Question: I'm working on an NSDocument-based application whose document type is a package bundle that contains a bunch of files. I'm saving it thus:
'''
- (NSFileWrapper *)fileWrapperOfType:(NSString *)typeName error:(NSError **)outError
{
if (!self.documentFileWrapper) {
NSFileWrapper *documentFileWrapper = [[NSFileWrapper alloc] initDirectoryWithFileWrappers:nil];
[self setDocumentFileWrapper:documentFileWrapper];
}
NSFileWrapper *defaultWrapper = [self.documentFileWrapper.fileWrappers objectForKey:@"default"];
if (!defaultWrapper) {
defaultWrapper = [[NSFileWrapper alloc] initDirectoryWithFileWrappers:nil];
[defaultWrapper setPreferredFilename:@"someFile.ext"];
[self.documentFileWrapper addFileWrapper:defaultWrapper];
}
[defaultWrapper addRegularFileWithContents: ... some computed content for the file ... preferredFilename:@"someFile.ext"];
return self.documentFileWrapper;
}
'''
In other words, into the bundle, create a folder "default", and save "someFile.ext" into it with some contents.
Now, the problem. When I go look at what's actually saved on disk, I see this:

Every time I save the file, the NSDocument wrapper seems to create some versioned copy of the resource. I don't want the versioned clones, I only want the vanilla file with the latest content.
Where do the versioned resources come from? What's going on here? Is there a doc I should read?
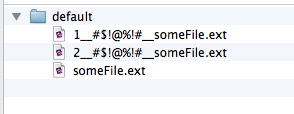
Answer: Ok, I think I figured it out. As it turns out, it wasn't actually a versioning issue. It appears that you were simply adding a new file each time. First, a few notes.
1. You appear not to be creating a file in a package, but a 'directory containing a file', in a package. Is that what you intended to do?
2. It seems that if the directory "default" does not exist, you create and use a directory "someFile.ext", which means that next time it creates a new directory with a weird prefix. However, I see from your screenshot that you already have a directory "default", which means this isn't your problem.
Now, your actual problem: according to <URL>.
So, what's happening is that each time you go to save the file, it sees that there's already a file of that name, and creates a new prefixed one. One way to solve this is to keep the NSString returned by 'addRegularFileWithContents', then when you go to save you check the 'defaultWrapper' and remove the NSFileWrapper associated with the stored NSString, if there is one, and then add the file like normal. I've modified your code as follows:
'''
@interface TestDocument () // Relevant part of my test class. Note 'wrapperFileName'.
@property (nonatomic, strong) NSFileWrapper *documentFileWrapper;
@property (nonatomic, strong) NSString *wrapperFileName;
@end
- (NSFileWrapper *)fileWrapperOfType:(NSString *)typeName error:(NSError **)outError
{
if (!self.documentFileWrapper) {
NSFileWrapper *documentFileWrapper = [[NSFileWrapper alloc] initDirectoryWithFileWrappers:nil];
[self setDocumentFileWrapper:documentFileWrapper];
}
NSFileWrapper *defaultWrapper = [self.documentFileWrapper.fileWrappers objectForKey:@"default"];
if (!defaultWrapper) {
defaultWrapper = [[NSFileWrapper alloc] initDirectoryWithFileWrappers:nil];
[defaultWrapper setPreferredFilename:@"default"];
[self.documentFileWrapper addFileWrapper:defaultWrapper];
} else if (self.wrapperFileName) {
[defaultWrapper removeFileWrapper:[[defaultWrapper fileWrappers] objectForKey:self.wrapperFileName]];
}
self.wrapperFileName = [defaultWrapper addRegularFileWithContents:[@"blah blah" dataUsingEncoding:NSUTF8StringEncoding] preferredFilename:@"someFile.txt"];
return self.documentFileWrapper;
}
'''
1. I've changed the defaultWrapper's preferred filename to be "default", as I suspect you intended.
2. I've added an if block that removes the previously saved file, if one existed.
3. I've had it store the new NSFileWrapper's filename, for use next time in #2.
After these changes, the program demonstrated what I think is the behavior you expect: one directory containing one file, even after saving multiple times. Note that this was true even when 'preservesVersions' returned 'YES'. I'm not sure where it stores its versions, but I didn't see them.